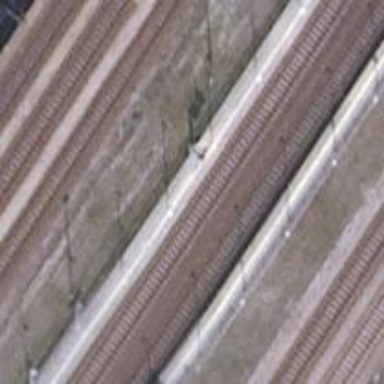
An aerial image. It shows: Railway signal.